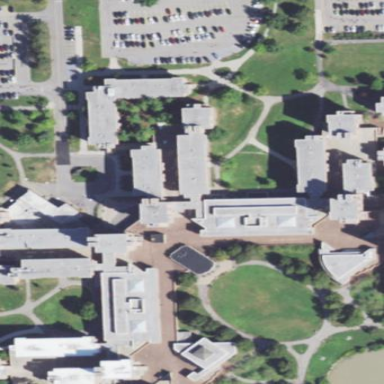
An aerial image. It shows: University building.